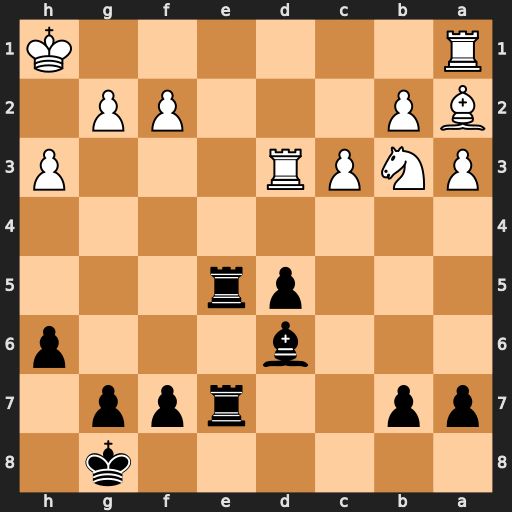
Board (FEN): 6k1/pp2rpp1/3b3p/3pr3/8/PNPR3P/BP3PP1/R6K
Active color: b
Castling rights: -
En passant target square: -
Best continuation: Re1+ Rxe1 Rxe1#